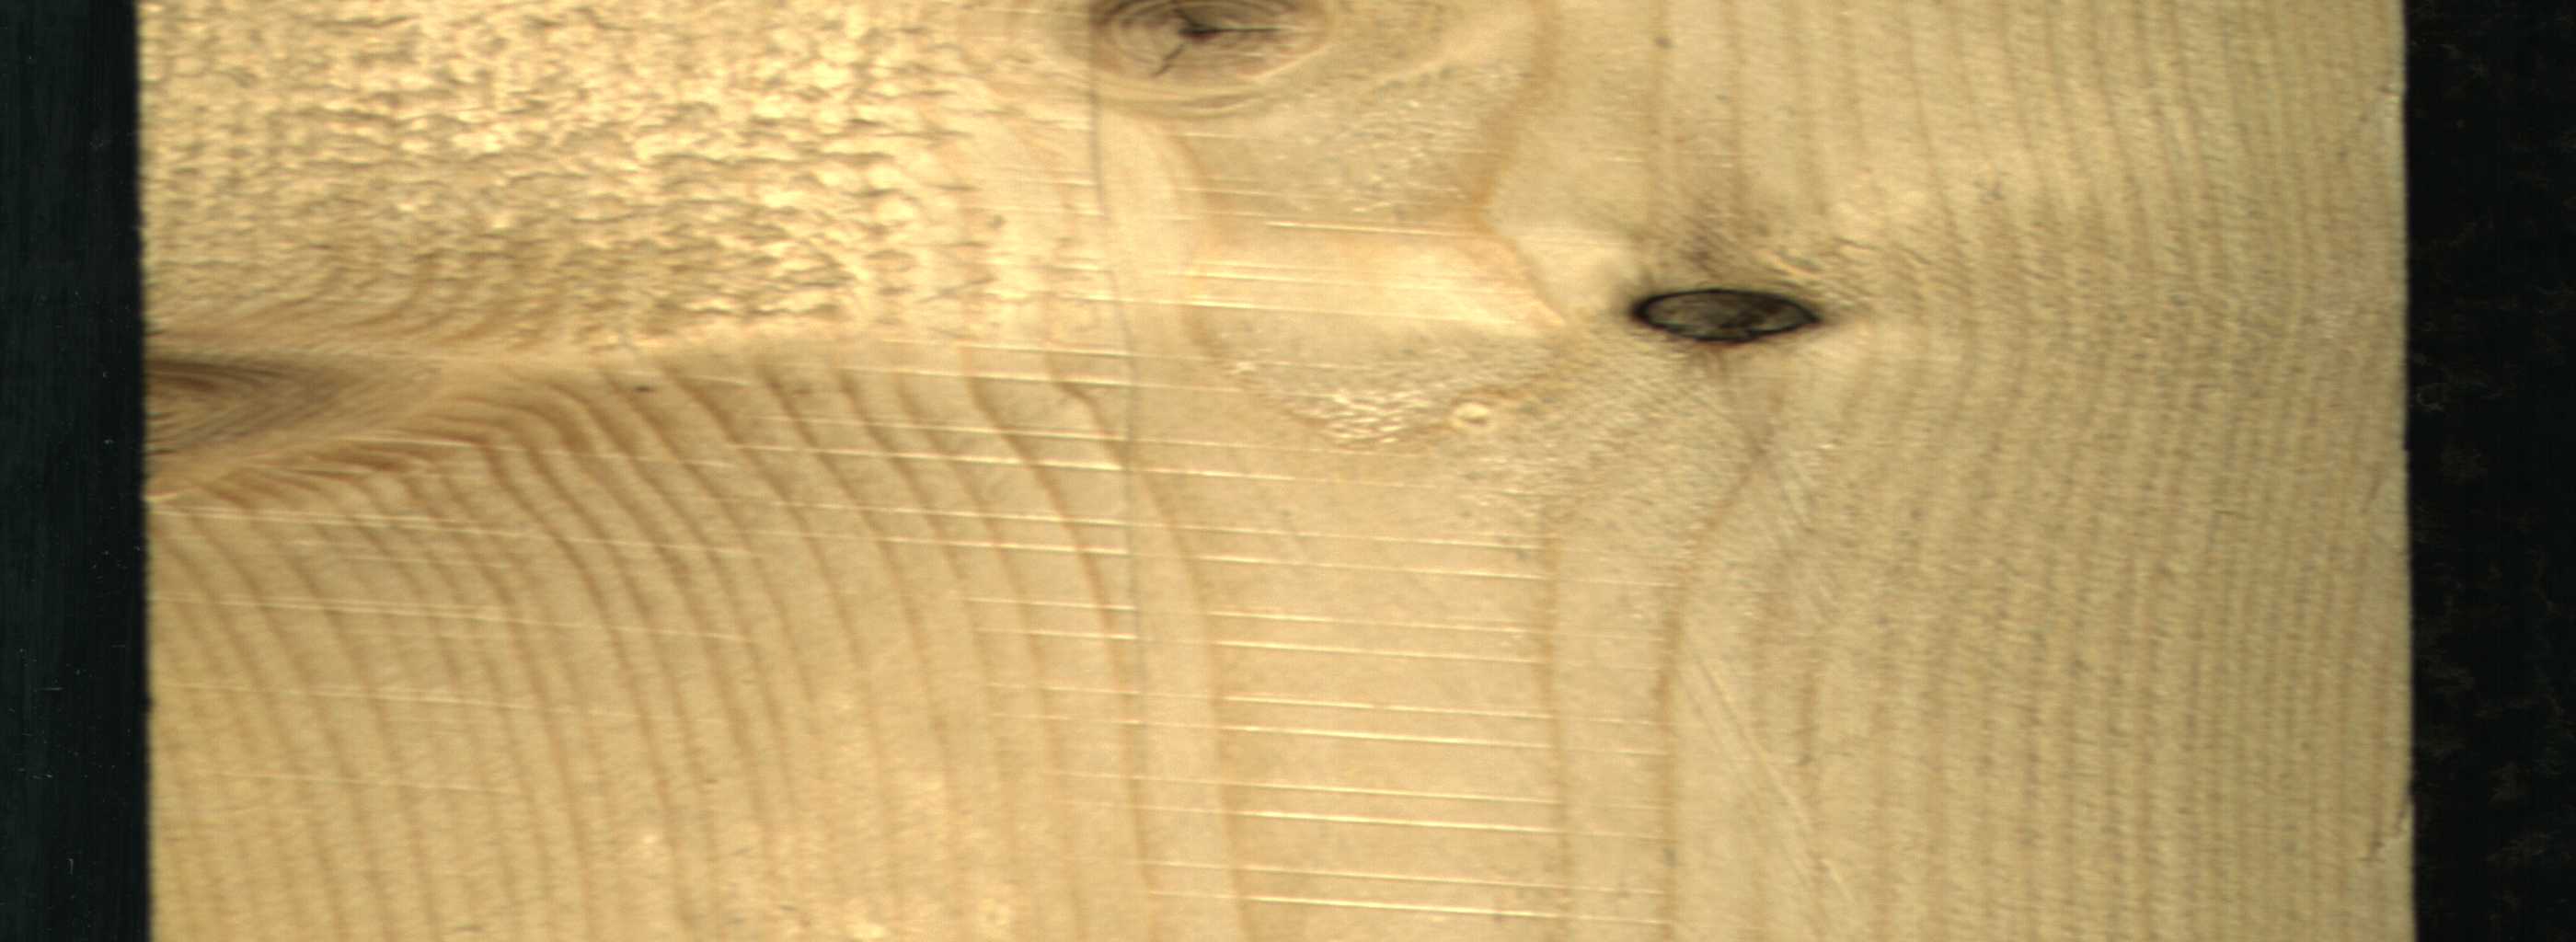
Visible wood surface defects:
knot_with_crack
Dead_Knot
Live_Knot